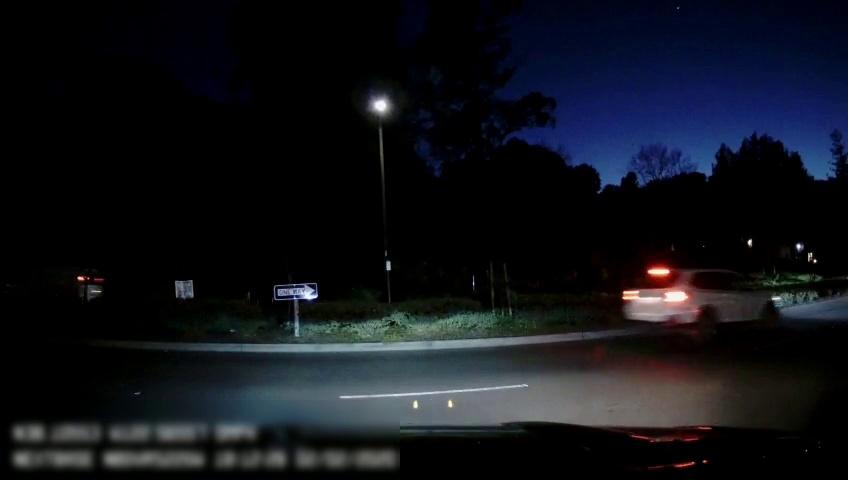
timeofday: Night
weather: Other
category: Drivable Space
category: Vehicles | Van
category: Vehicles | SUV
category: Lanes | Current Lane
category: Traffic | Signs